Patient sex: M
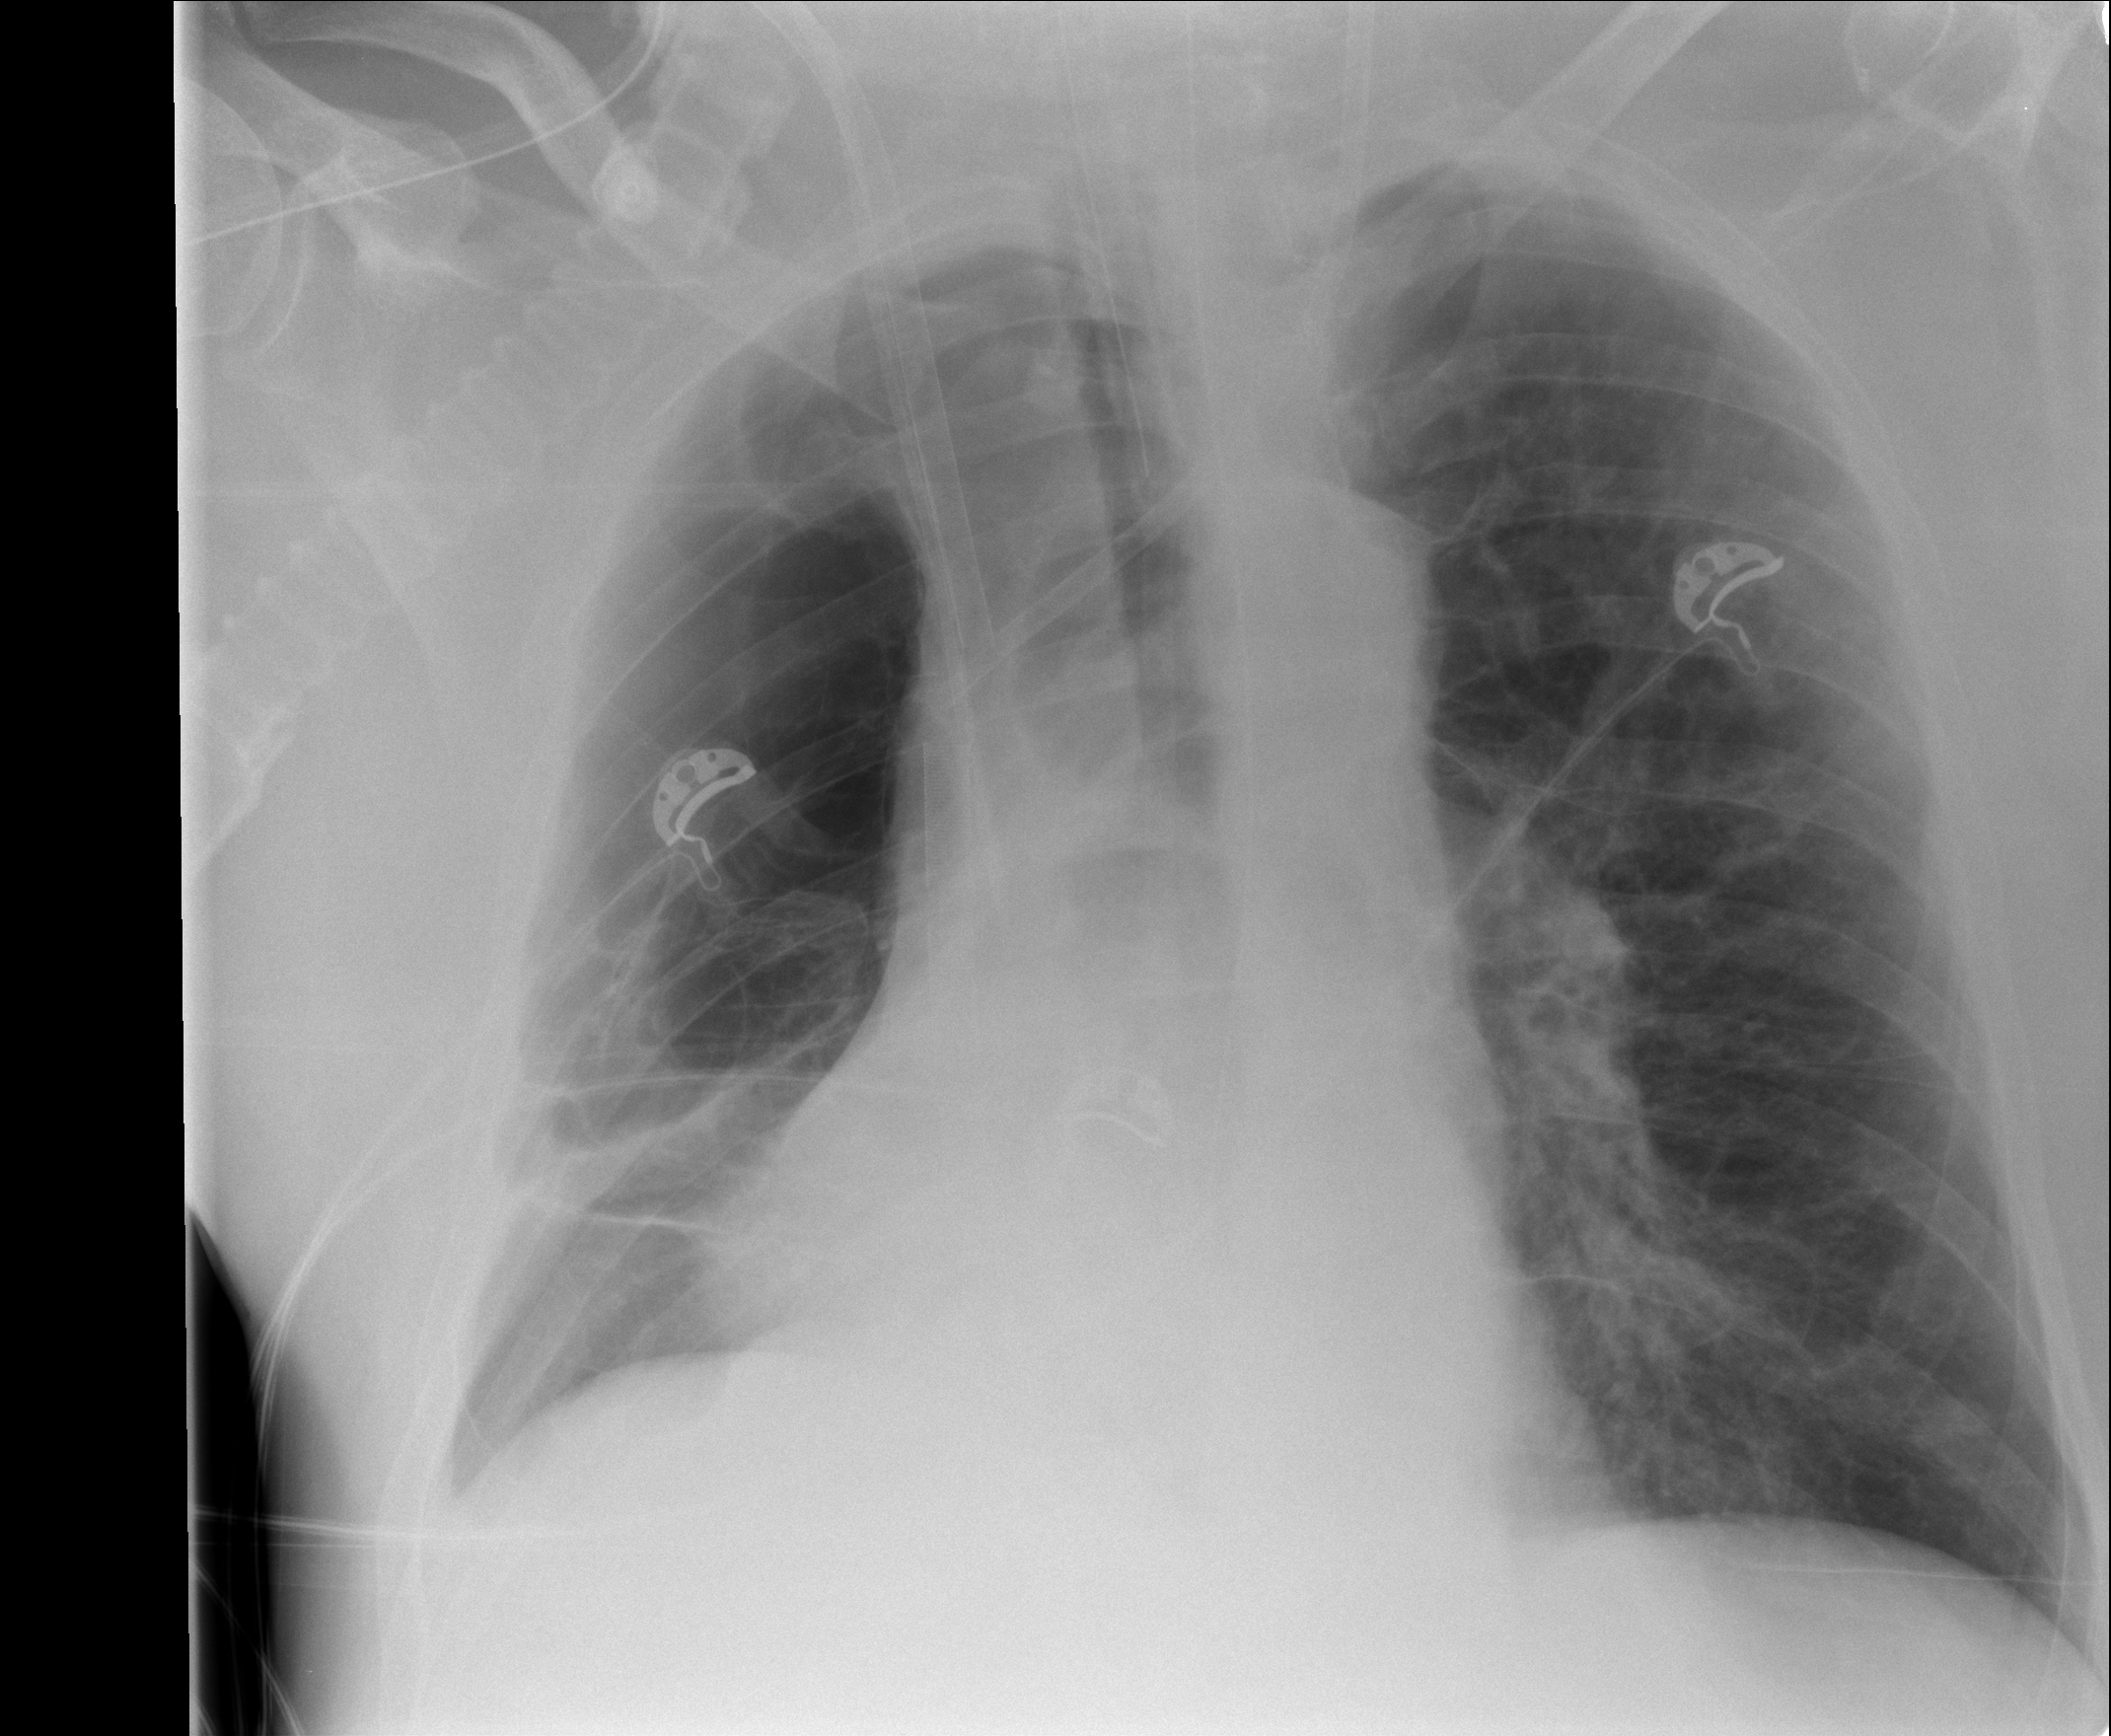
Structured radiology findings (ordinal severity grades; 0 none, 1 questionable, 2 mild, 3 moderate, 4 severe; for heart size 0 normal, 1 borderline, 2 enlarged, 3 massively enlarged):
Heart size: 0
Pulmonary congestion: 0
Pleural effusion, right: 0
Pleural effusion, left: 0
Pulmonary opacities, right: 0
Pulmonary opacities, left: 2
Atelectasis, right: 2
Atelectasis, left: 1